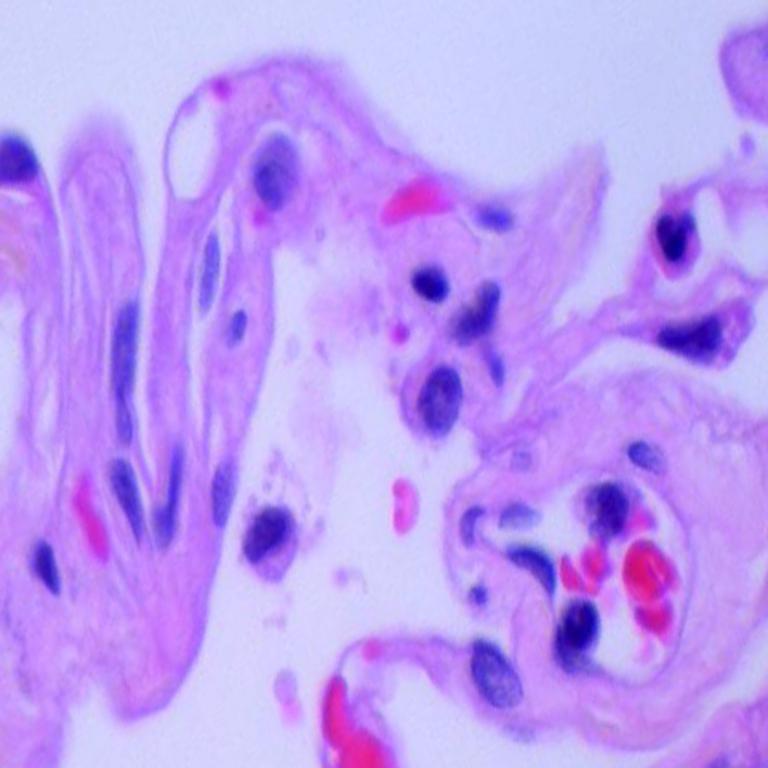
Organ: lung
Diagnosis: benign